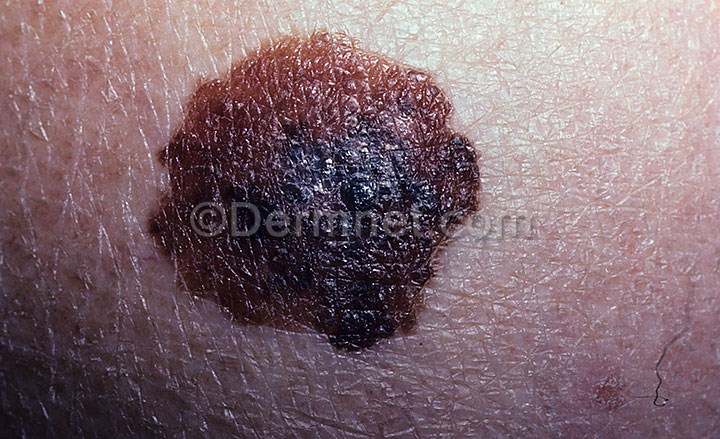
Disease: Melanoma Skin Cancer Nevi and Moles